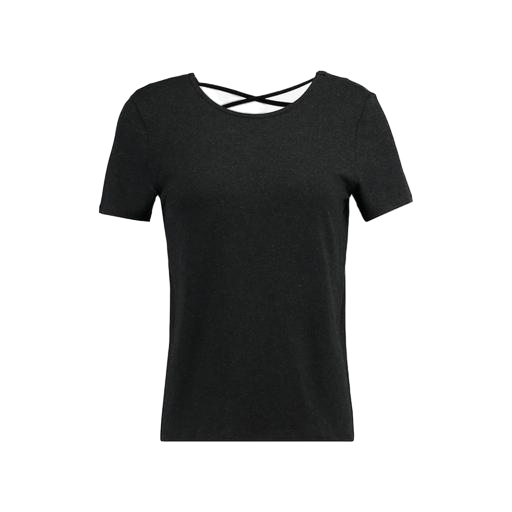
short-sleeve top only macy, black women’s ua t-shirt, black t-shirt basique jersey, white background